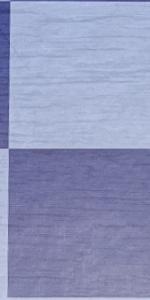
Label: Empty